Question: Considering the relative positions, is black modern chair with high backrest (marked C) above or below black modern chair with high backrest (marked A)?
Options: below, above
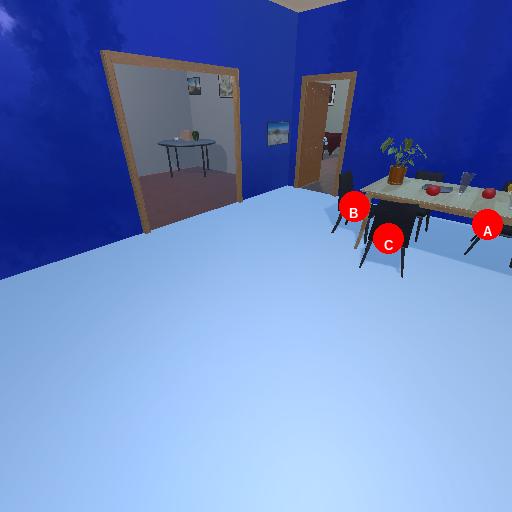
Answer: below